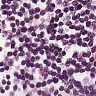
Metastatic tissue present: no